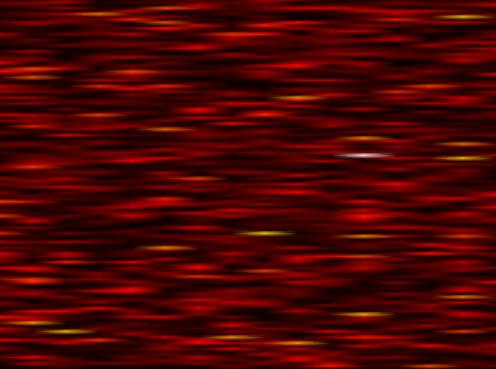
Label: WOLA